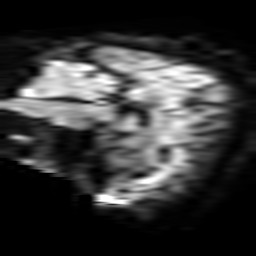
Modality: TRACE
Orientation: sagittal
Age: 53
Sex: female
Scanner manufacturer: philips
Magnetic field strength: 3 T
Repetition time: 3.078 s
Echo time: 0.076 s